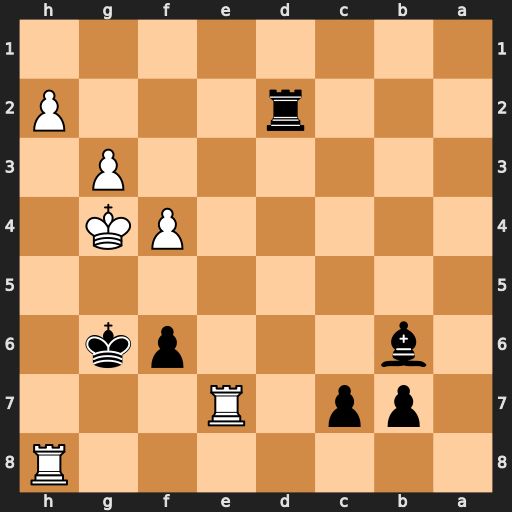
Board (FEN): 7R/1pp1R3/1b3pk1/8/5PK1/6P1/3r3P/8
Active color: b
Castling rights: -
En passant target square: -
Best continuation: f5+ Kh3 Bg1 g4 Rxh2+ Kg3 Rxh8